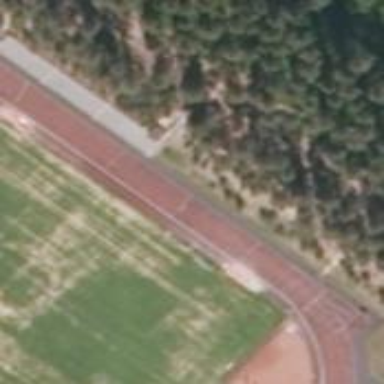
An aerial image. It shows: Track in leisure land.